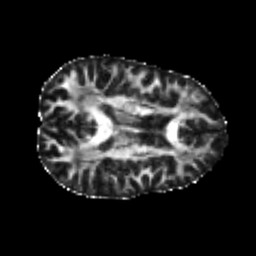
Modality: FA
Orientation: axial
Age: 23
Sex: female
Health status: healthy
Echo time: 0.074 s